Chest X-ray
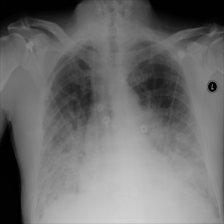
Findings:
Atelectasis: negative
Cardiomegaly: negative
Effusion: negative
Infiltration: positive
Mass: negative
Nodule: negative
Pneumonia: negative
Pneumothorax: negative
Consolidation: negative
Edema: negative
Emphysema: negative
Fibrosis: negative
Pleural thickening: negative
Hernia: negative